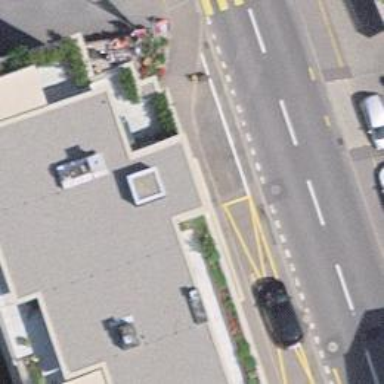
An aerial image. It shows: Café that also functions as bakery.